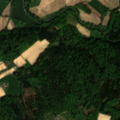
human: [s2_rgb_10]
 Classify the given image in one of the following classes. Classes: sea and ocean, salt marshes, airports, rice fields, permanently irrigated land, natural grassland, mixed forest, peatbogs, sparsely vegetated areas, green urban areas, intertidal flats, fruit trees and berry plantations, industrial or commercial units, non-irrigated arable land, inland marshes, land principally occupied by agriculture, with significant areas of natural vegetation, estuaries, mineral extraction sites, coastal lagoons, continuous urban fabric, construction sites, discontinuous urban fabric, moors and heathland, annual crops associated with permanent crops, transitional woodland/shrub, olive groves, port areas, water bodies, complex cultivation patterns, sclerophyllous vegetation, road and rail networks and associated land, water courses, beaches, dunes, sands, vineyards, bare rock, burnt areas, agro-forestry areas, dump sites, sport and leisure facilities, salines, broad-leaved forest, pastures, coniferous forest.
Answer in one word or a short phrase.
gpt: non-irrigated arable land, complex cultivation patterns, land principally occupied by agriculture, with significant areas of natural vegetation, mixed forest